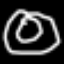
Label: donut